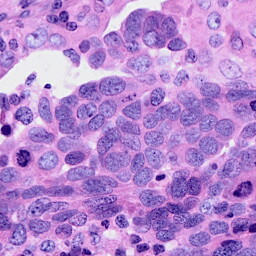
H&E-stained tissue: Ovarian